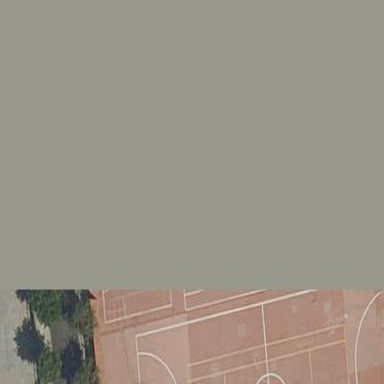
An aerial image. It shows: Basketball court on pitch.